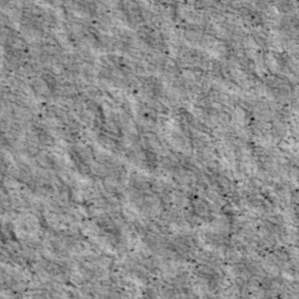
Label: non_frost